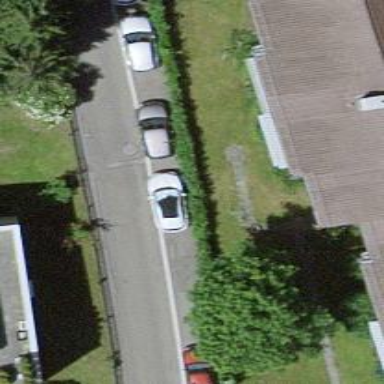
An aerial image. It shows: Smooth asphalt road in residential area.